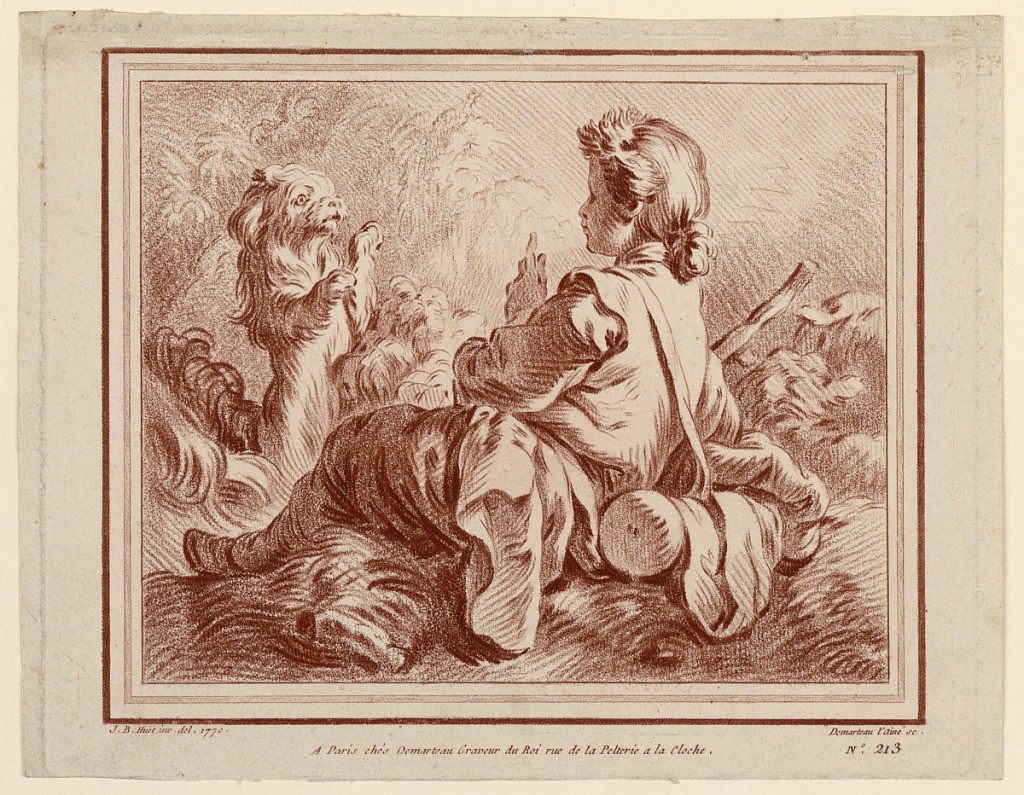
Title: Seated Shepherd Playing with a Dog
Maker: Jean-Baptiste Huet, French, 1745 – 1811
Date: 1770–75
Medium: Crayon manner engraving on heavy cream laid paper
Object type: Print
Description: Crayon manner print in red-brown ink.  Young boy is seated on the ground facing left.  He leans against a shoulder bag and cape[?] and holds a shepherd's walking stick in his right hand.  He gestures to the little dog (at his left), who stands up on hind legs in a begging pose.